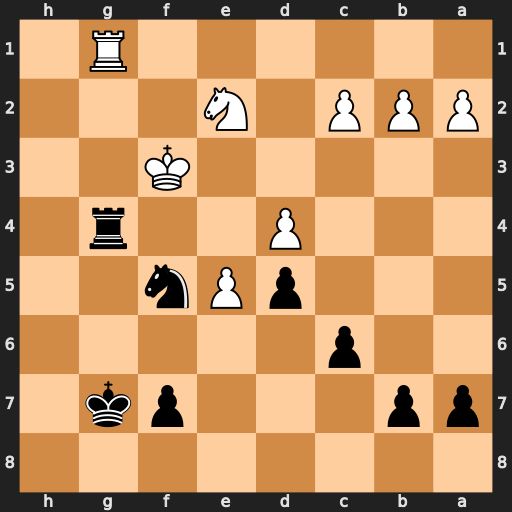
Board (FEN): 8/pp3pk1/2p5/3pPn2/3P2r1/5K2/PPP1N3/6R1
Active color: b
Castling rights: -
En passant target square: -
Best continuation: Rxg1 Nxg1 Nxd4+